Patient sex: F
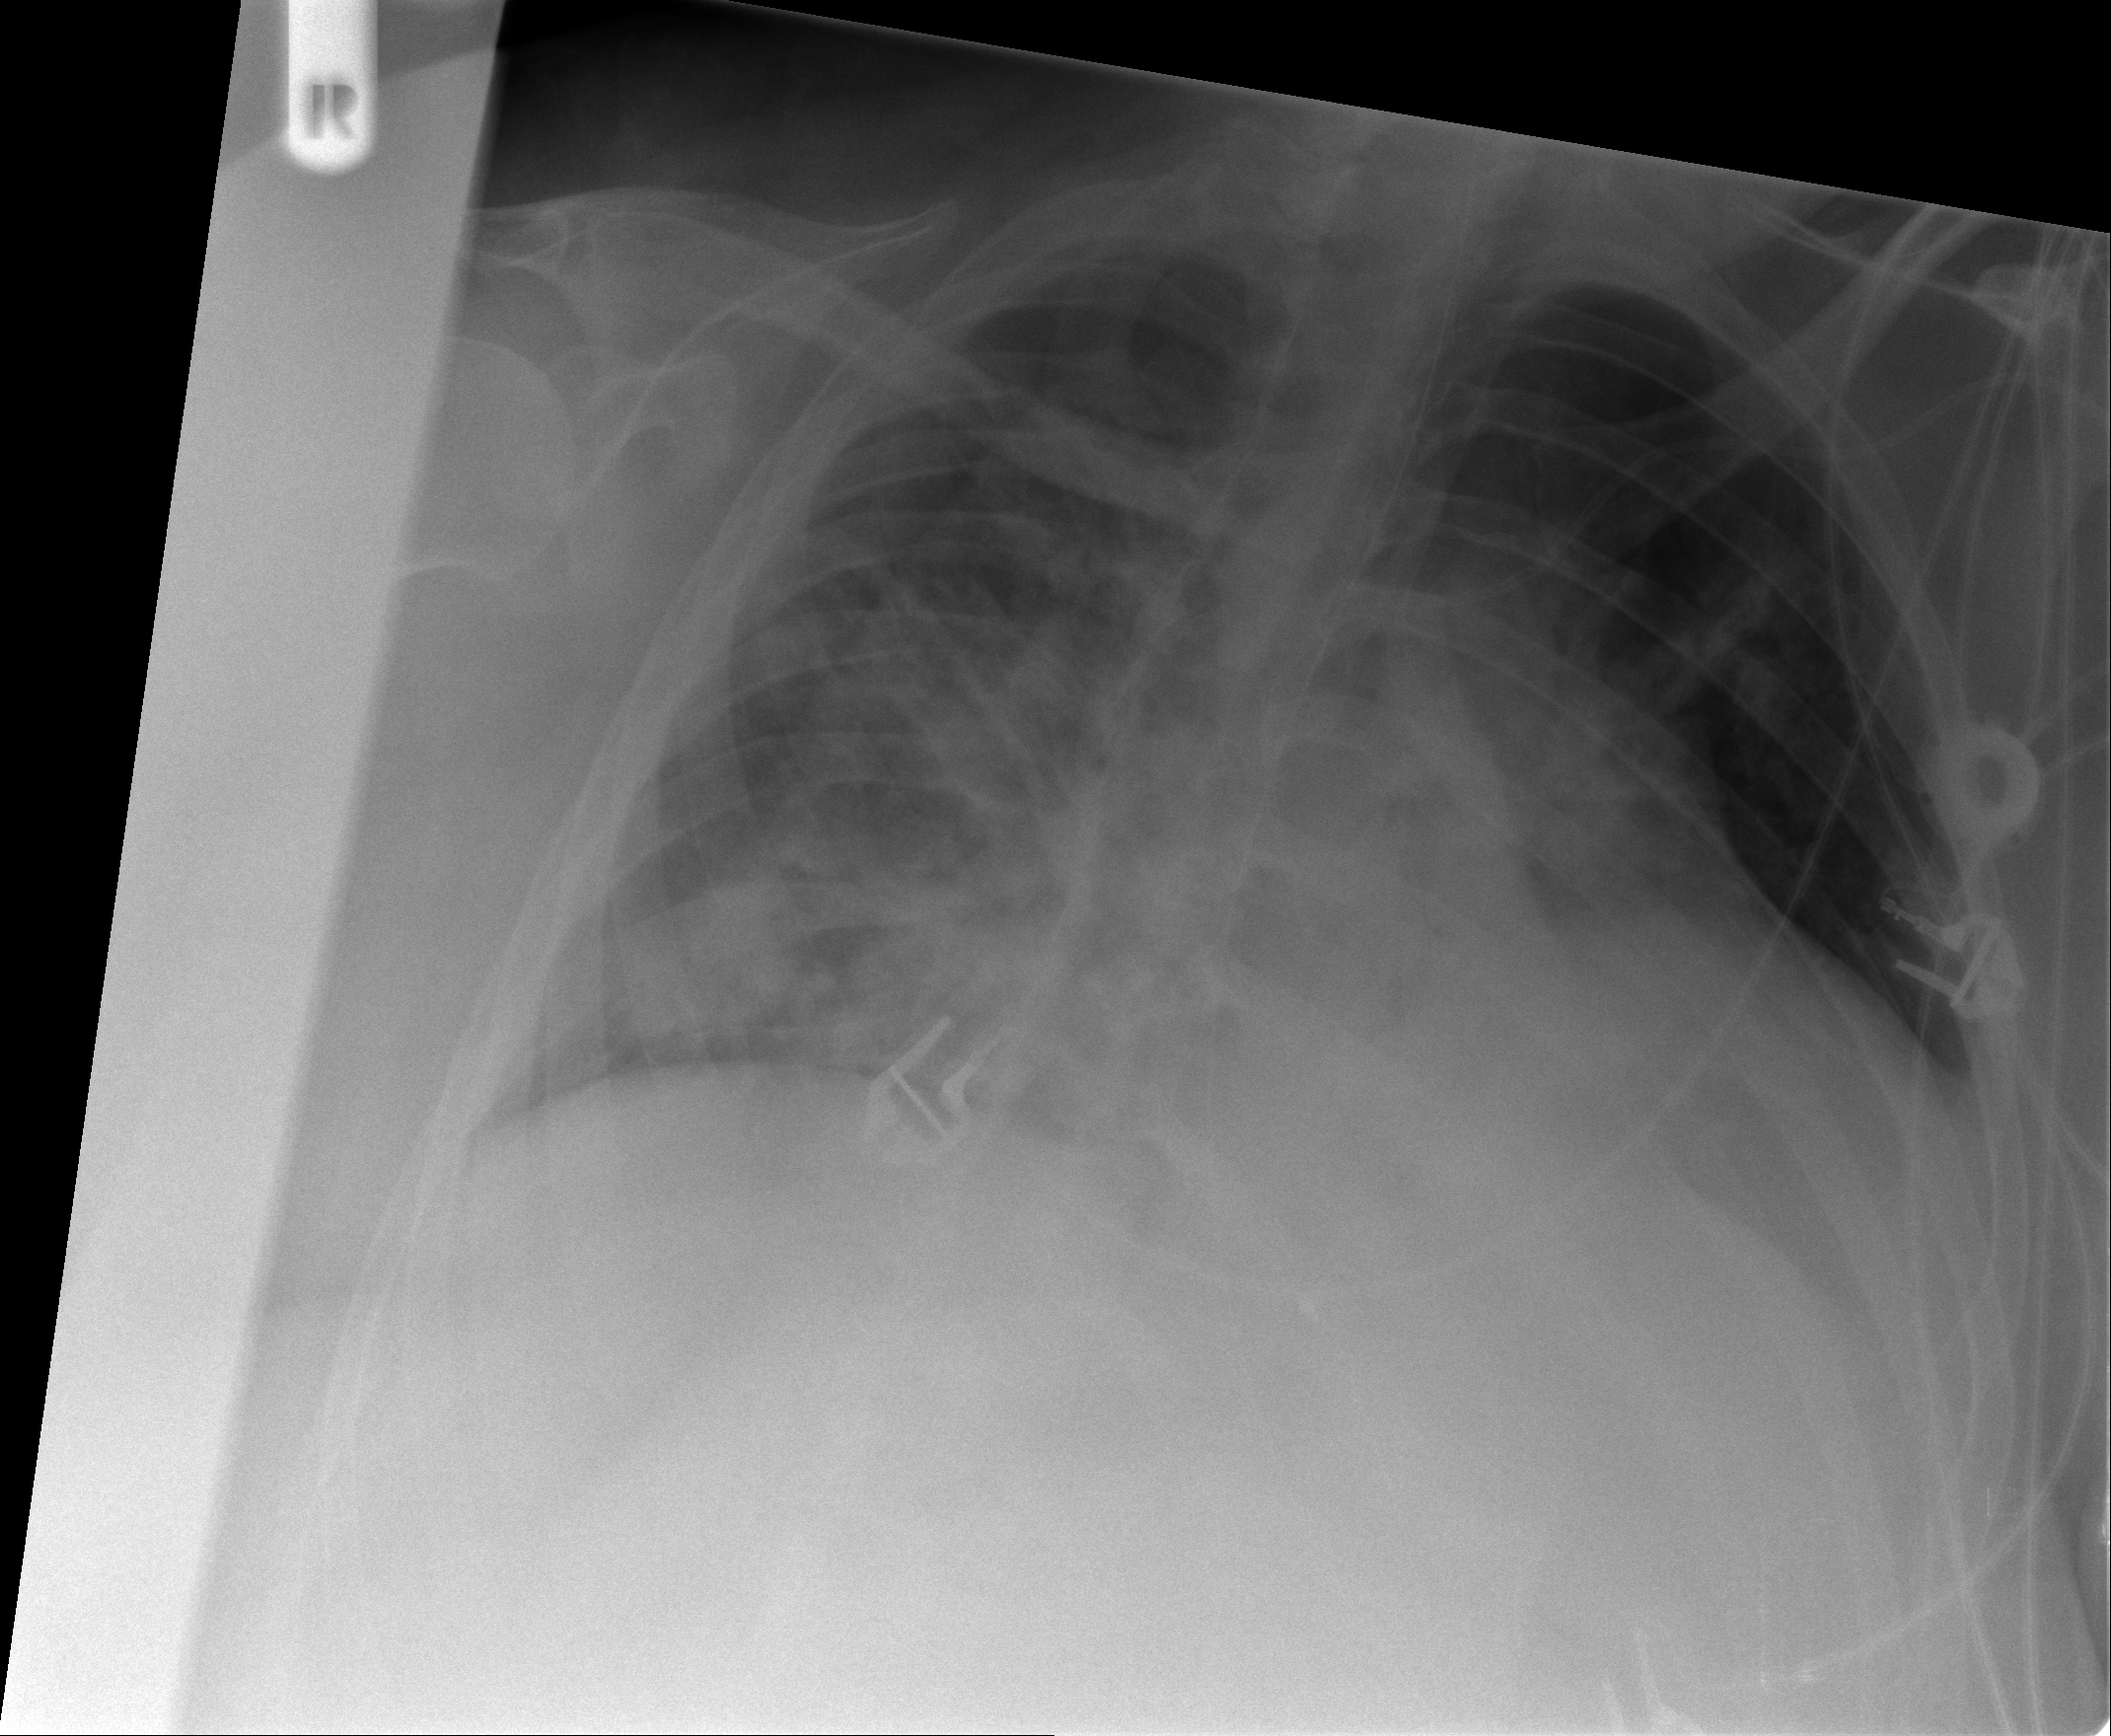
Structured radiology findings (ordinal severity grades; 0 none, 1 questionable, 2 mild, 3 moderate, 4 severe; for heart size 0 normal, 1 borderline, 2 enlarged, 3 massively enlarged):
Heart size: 2
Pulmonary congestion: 2
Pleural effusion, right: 0
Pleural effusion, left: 0
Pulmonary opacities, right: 3
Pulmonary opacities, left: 0
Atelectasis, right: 0
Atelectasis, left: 1